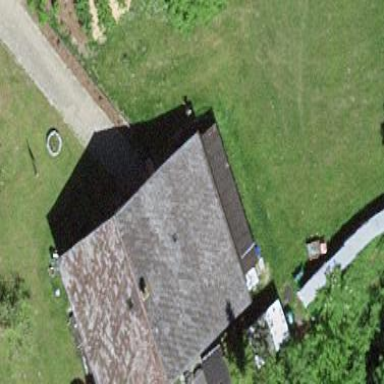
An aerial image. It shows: Stable building.